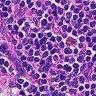
Metastatic tissue present: no